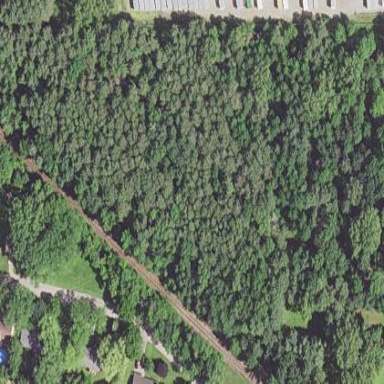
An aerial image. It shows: Beautiful woodland area.